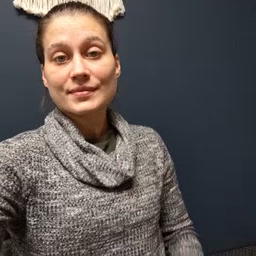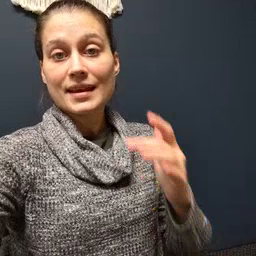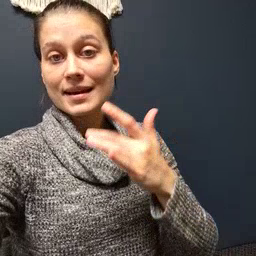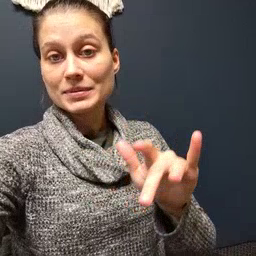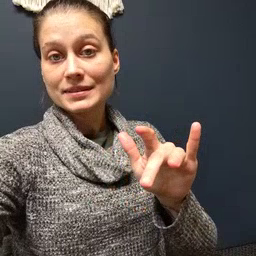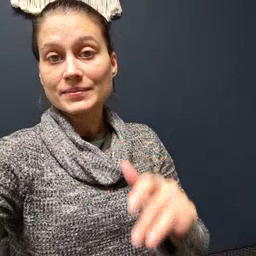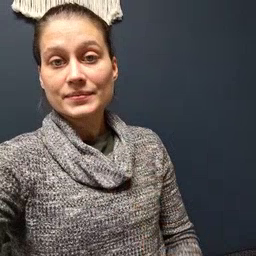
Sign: empty